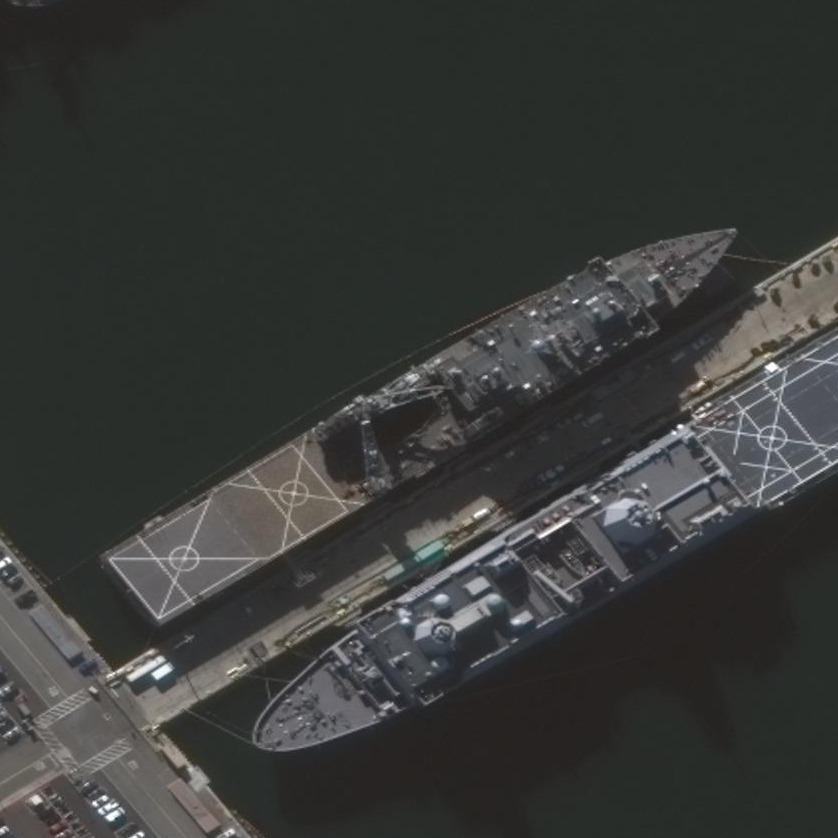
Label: combat